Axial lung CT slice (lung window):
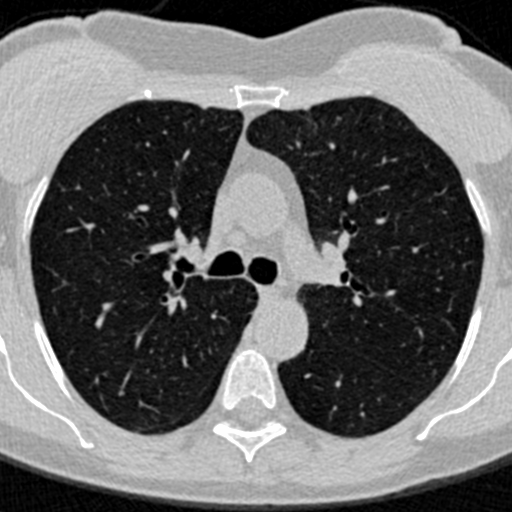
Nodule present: no